Question: As you know you can get all requests a website makes using Chrome Developer tools or Firebug. like this:

I need to get this information using PHP, what method should I use? thanks.
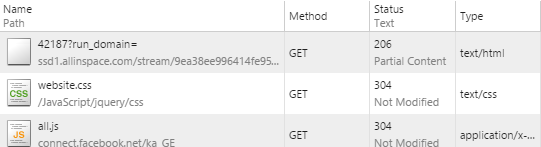
Answer: # Short answer:
With ONLY PHP, you can't. (well, you can, but you would have to code "browser engine").
# Long answer:
## Requesting the address
Using php, you can make requests to an address and download the response using <URL>. For instance:
'''
$body = file_get_contents('http://www.google.com');
var_dump($body);
'''
'$body' contains the response body of '<URL>', which, in this case, is an HTML file.
However, URLs sometime answer with something different than an HTML file (can be XML, json, plaintext, etc...)
cURL lets you fetch and check the response headers, which you can use to discover the content type of the response. <URL>.
Some headers might 'point' to other resources as well, which mean you will need to parse the headers properly too.
## Parsing the response body
Now you would need to parse the response, respecting the response content-type header. If it's a json or plain-text, then you're good to go since, as far as I know, those type of files cannot make further requests.
But let's assume it's the normal, regular, plain HTML. You can use <URL> to parse the HTML.
'''
$doc = new DOMDocument();
$doc->loadHTML($body);
'''
However, you will probably need to supress errors or validate and fix the html source first, since DOMDocument is very prone to choke with malformed HTML documents.
## Traversing the response body
You will need to traverse the HTML Document and look for the HTML 'tags' that request resources. For instance, image tags, script tags, object tags, etc...
This will probably involve a lot of coding.
## AJAX, the pitfall
However, even after all this work, there's still a problem. Modern pages make extensive use of Asynchronous requests (take angular based pages, for instance).
In order to grab those Async Requests, you will need to create a javascript parser and interpreter in PHP () or rely on a third party tool (for instance, you can pass the data nodejs to run your javascript).